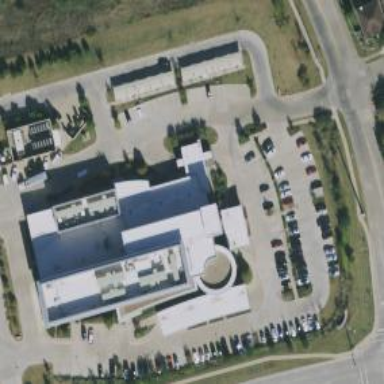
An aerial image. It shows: Hospital building serving as healthcare amenity.